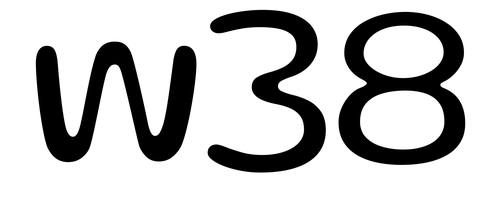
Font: Gluten_Light